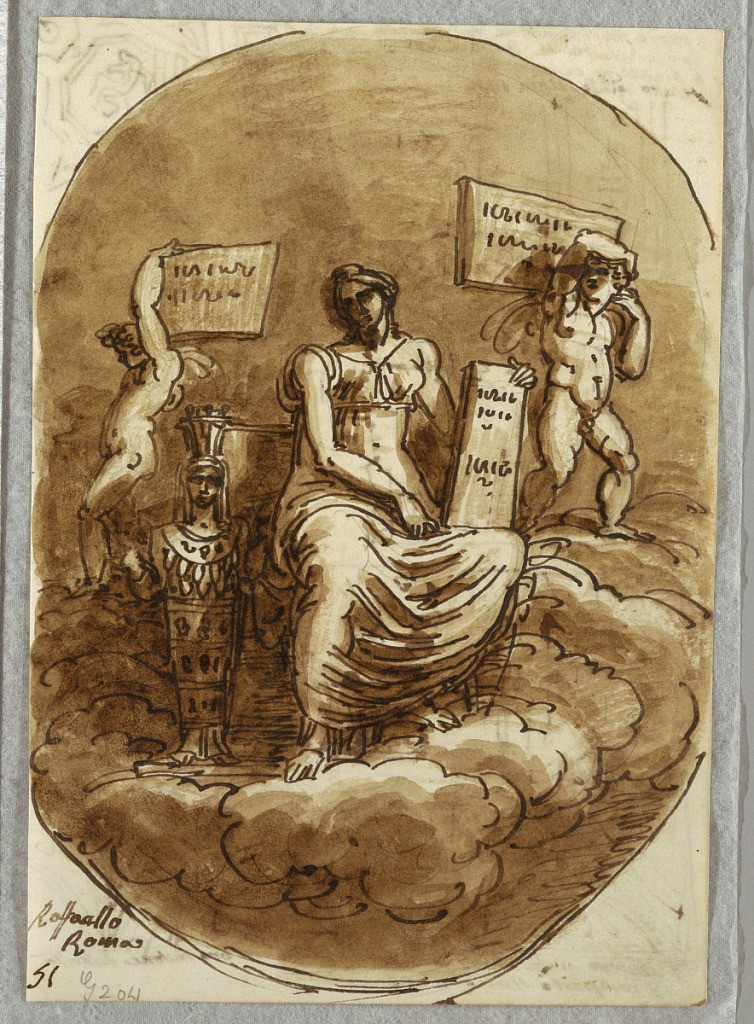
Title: The Philosopher, After Raphael
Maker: Felice Giani, Italian, 1758–1823
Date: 1813–18
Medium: Pen and ink, brush and brown watercolor washes on laid paper
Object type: Drawing
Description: On verso: two studies of ceilings with grotesques.